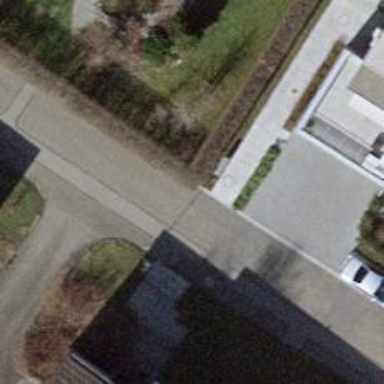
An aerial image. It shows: Hedge acting as barrier.